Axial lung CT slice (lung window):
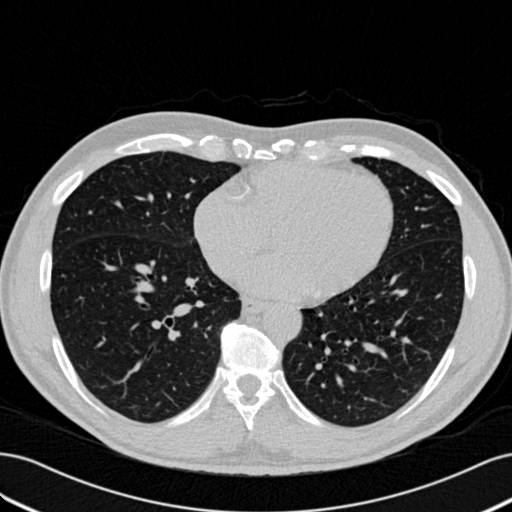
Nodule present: no